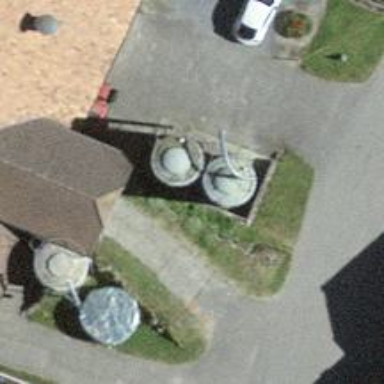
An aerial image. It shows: Silo.